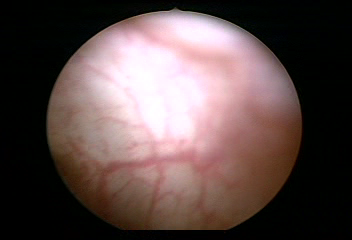
Modality: WLC
Class: Normal mucosa
Bladder cancer association: No